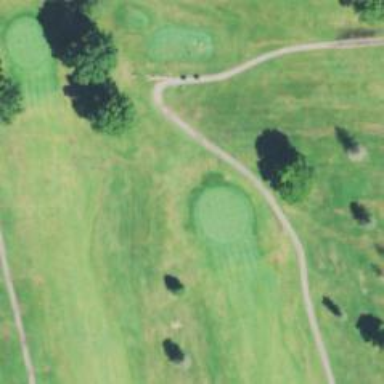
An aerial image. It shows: View of golf hole.